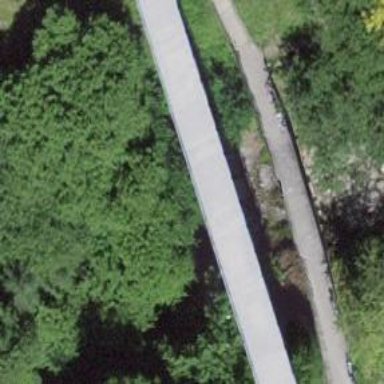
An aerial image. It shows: Path leading to bridge.